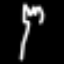
Label: fork